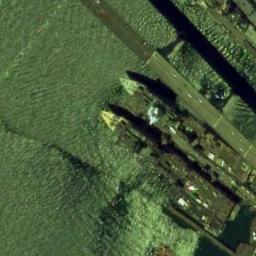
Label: ship